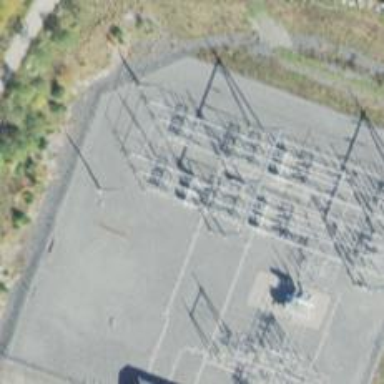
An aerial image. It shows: Switch used for power control.